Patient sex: F
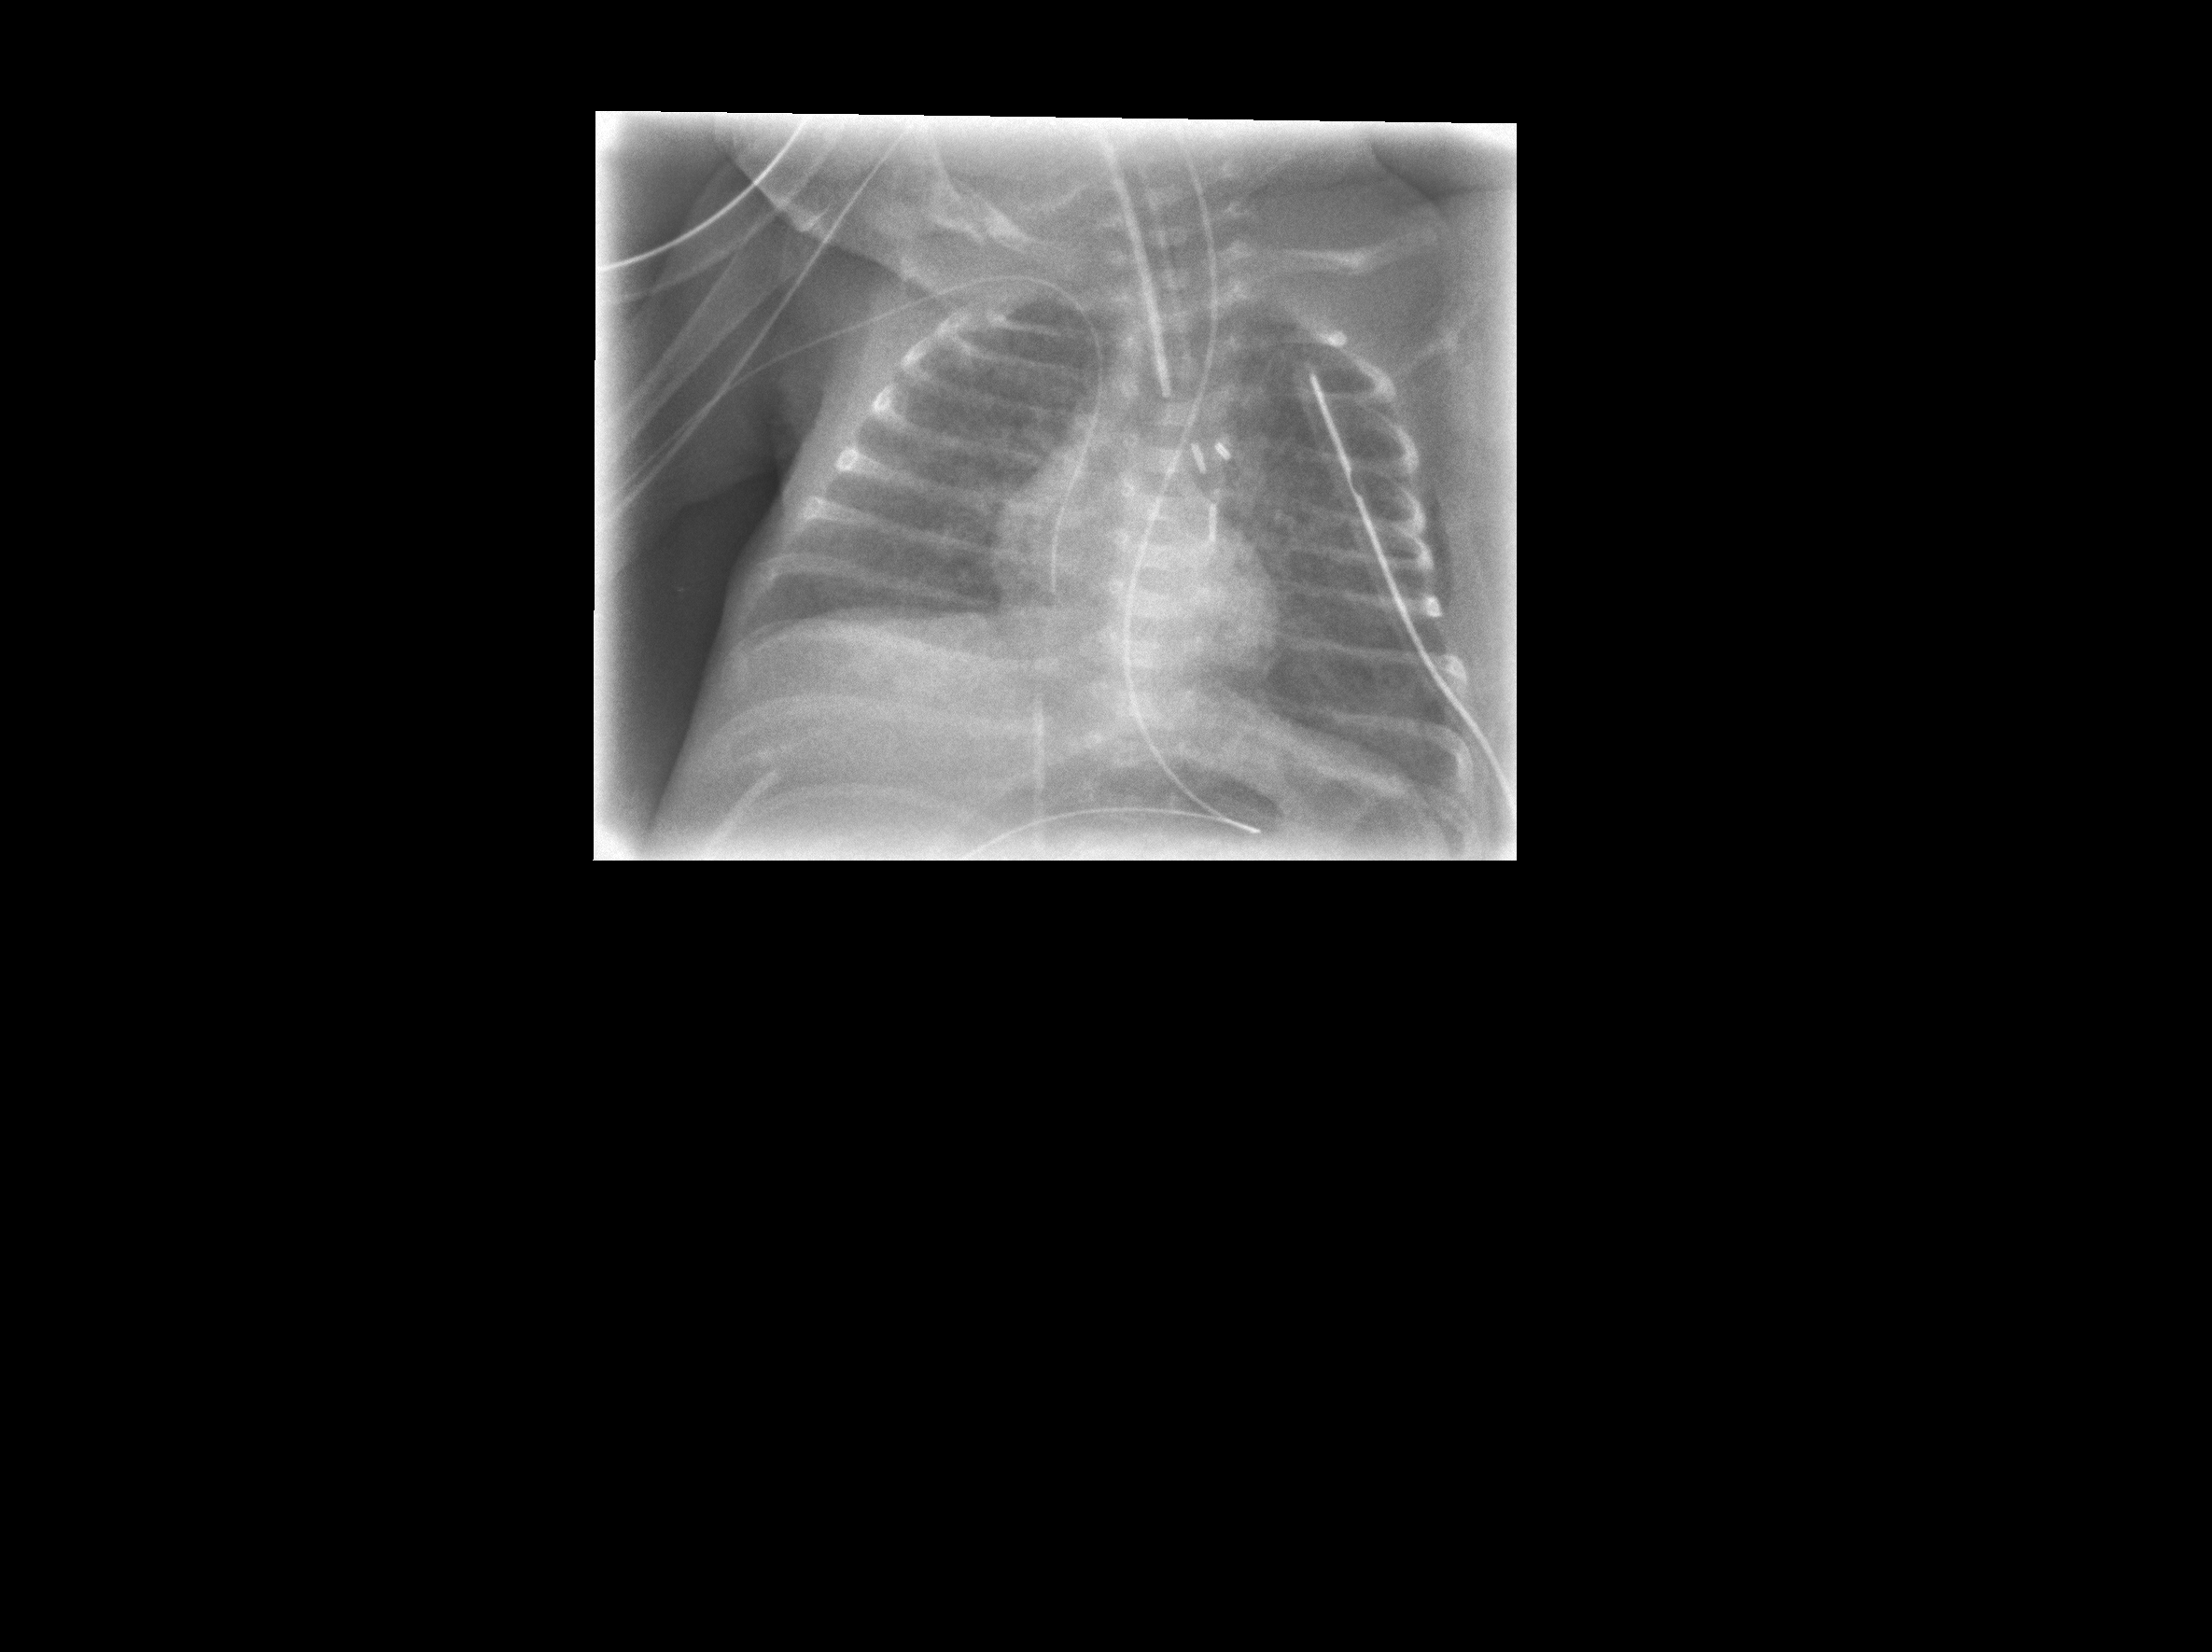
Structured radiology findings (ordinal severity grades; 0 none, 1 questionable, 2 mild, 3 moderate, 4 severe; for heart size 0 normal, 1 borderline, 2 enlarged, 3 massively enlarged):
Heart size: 0
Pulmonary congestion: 0
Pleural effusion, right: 0
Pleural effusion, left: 0
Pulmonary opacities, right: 2
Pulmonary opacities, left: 2
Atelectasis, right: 0
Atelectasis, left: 0